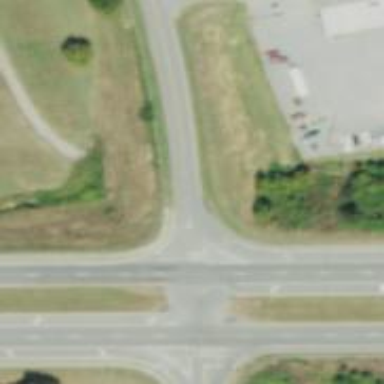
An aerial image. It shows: Trunk link road with asphalt surface.